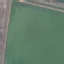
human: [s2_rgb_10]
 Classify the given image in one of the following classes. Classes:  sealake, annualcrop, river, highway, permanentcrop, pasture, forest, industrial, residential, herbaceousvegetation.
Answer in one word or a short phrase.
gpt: SeaLake